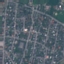
Land use / land cover: Residential